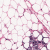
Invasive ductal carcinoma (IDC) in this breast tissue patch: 0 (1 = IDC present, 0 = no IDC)